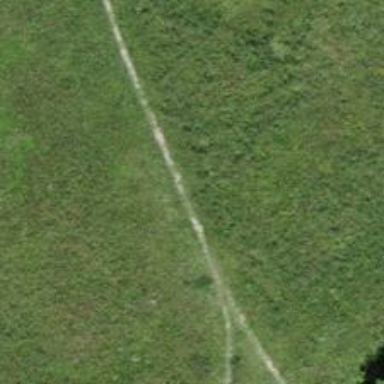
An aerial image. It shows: Ground path.